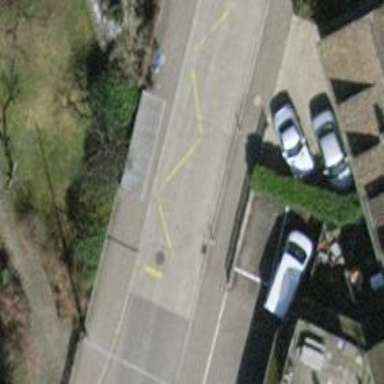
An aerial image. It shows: Bus stop for trolleybuses with designated stop position for public transport.